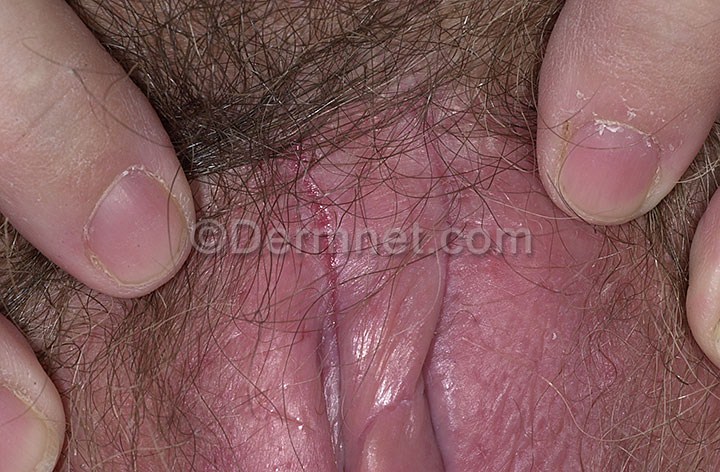
Disease: Tinea Ringworm Candidiasis and other Fungal Infections